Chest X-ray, AP view. Patient: 44 years old, sex F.
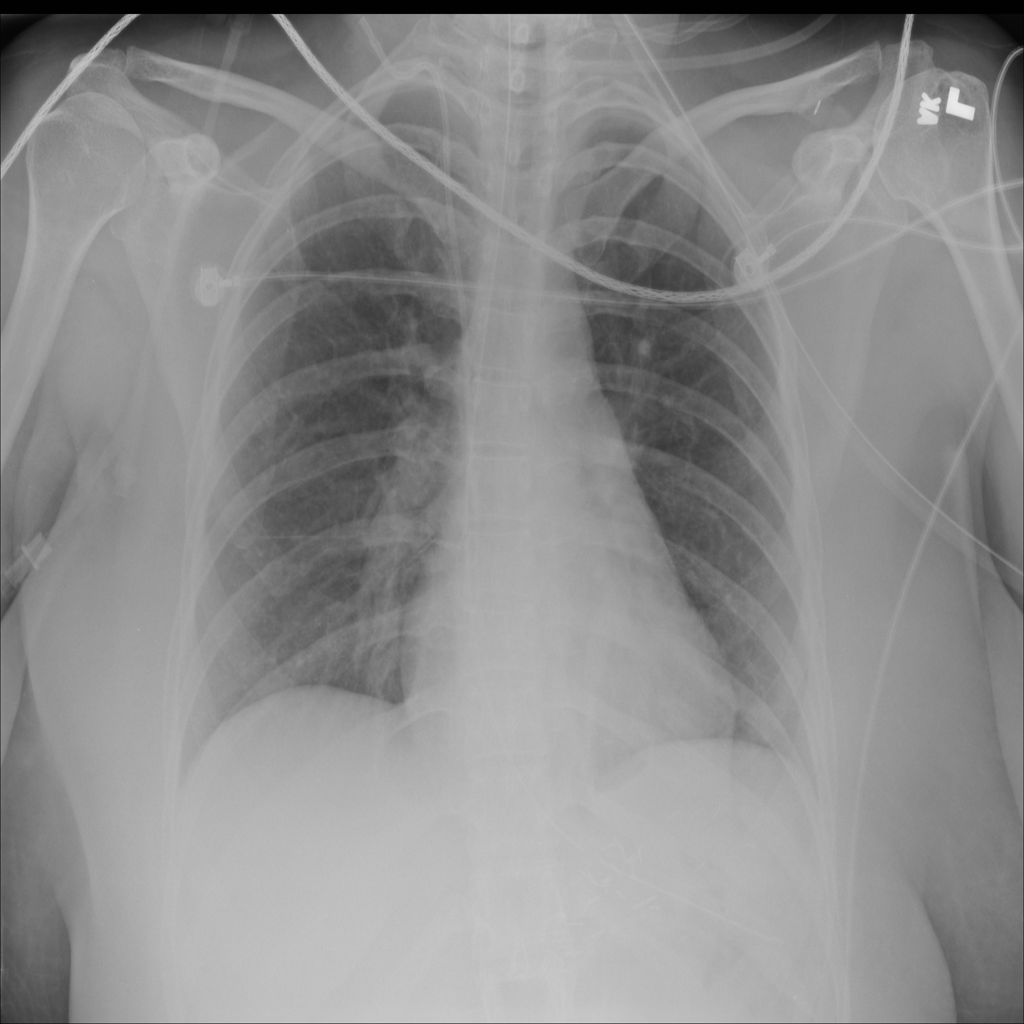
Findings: No Finding